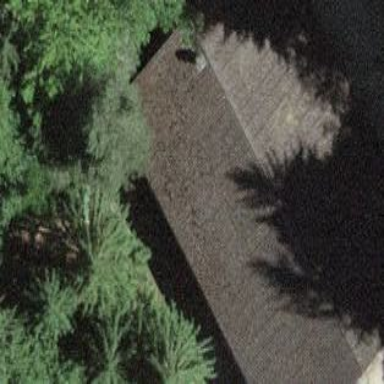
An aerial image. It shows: Cabin.